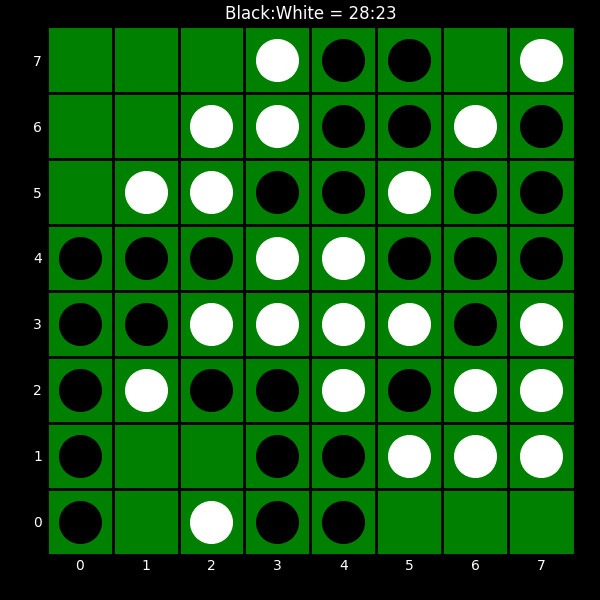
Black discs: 28
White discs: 23